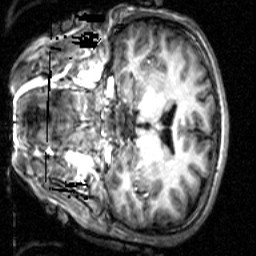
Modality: T1w
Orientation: coronal
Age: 19
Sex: female